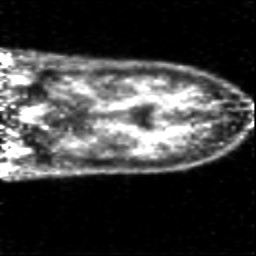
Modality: PET
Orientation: coronal
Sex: male
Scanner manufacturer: siemens